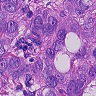
Metastatic tissue present: yes